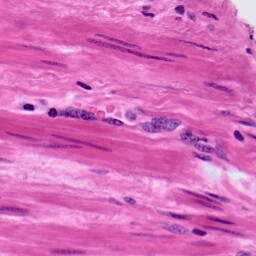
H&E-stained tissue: Prostate